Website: home-depot
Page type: payment
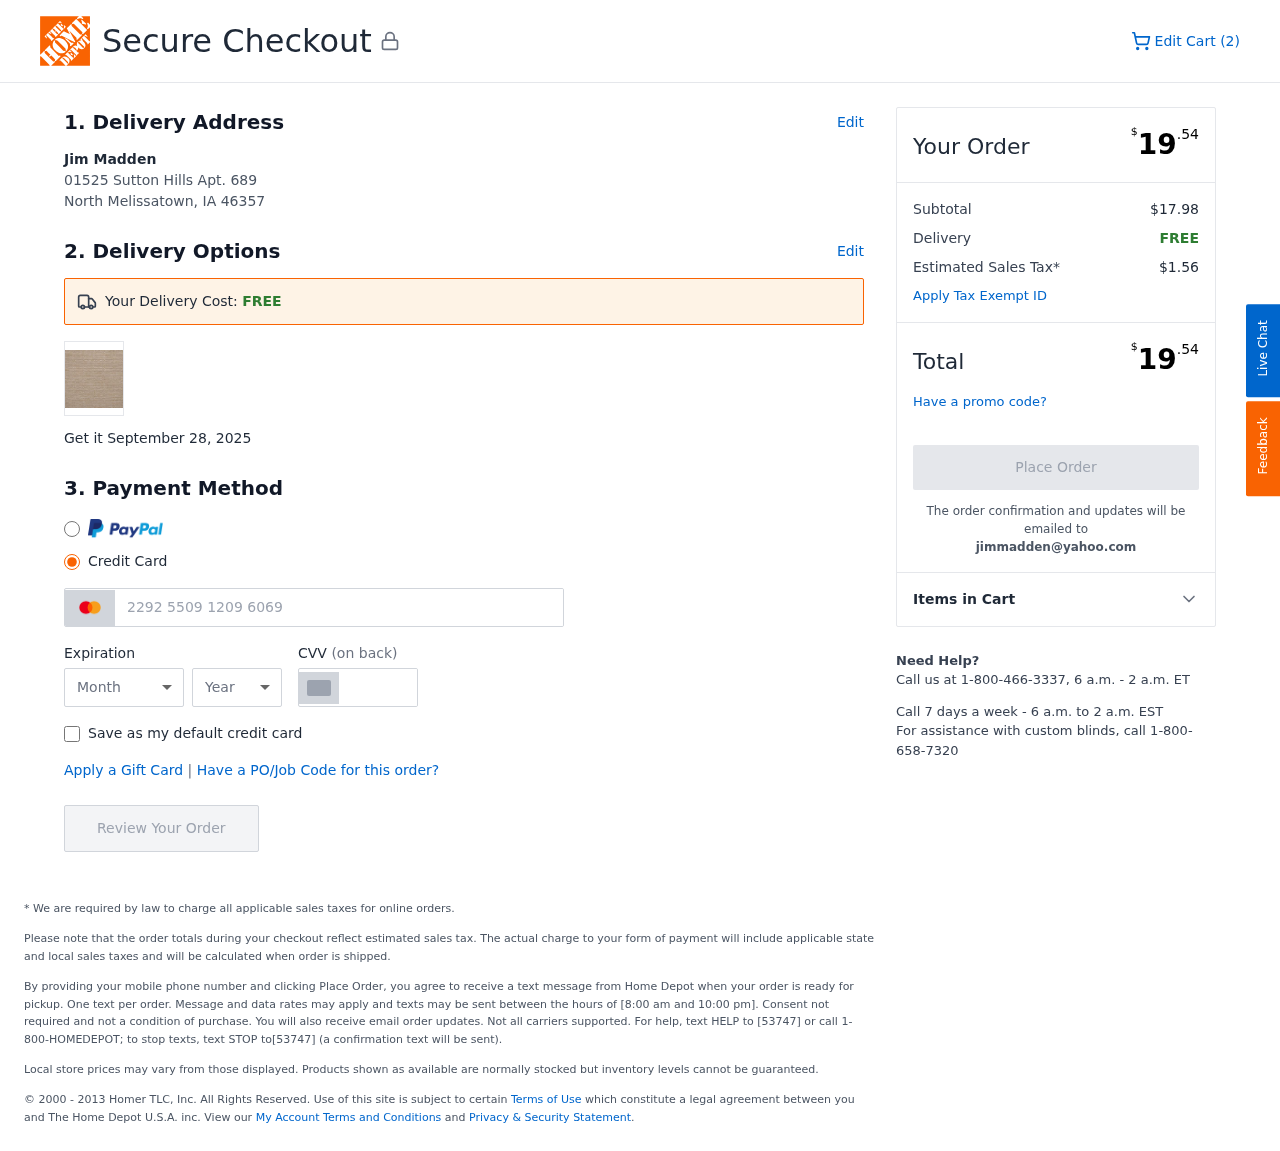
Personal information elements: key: PII_CARD_CVV
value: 739
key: PII_CARD_EXPIRY_MONTH
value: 06
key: PII_CARD_EXPIRY_YEAR
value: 30
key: PII_CARD_NUMBER
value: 2292 5509 1209 6069
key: PII_CITY_STATE_ZIP
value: North Melissatown, IA 46357
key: PII_EMAIL
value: jimmadden@yahoo.com
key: PII_FULLNAME
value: Jim Madden
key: PII_STREET
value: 01525 Sutton Hills Apt. 689
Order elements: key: ORDER_NUM_ITEMS
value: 2
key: ORDER_DELIVERY_DATE
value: September 28, 2025
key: ORDER_TOTAL
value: $19.54
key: ORDER_SUBTOTAL
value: $17.98
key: ORDER_SHIPPING_COST
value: FREE
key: ORDER_TAX
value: $1.56